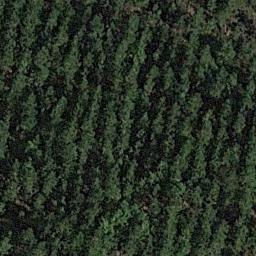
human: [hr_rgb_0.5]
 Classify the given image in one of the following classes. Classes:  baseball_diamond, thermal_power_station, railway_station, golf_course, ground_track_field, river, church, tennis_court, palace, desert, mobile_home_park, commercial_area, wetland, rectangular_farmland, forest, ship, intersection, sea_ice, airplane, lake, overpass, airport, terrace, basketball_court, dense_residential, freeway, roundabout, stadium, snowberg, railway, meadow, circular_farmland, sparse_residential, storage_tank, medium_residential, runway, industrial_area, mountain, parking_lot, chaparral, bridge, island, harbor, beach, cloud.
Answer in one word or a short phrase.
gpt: forest